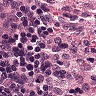
Metastatic tissue present: no